Field crop: maize
Growth stage: 1
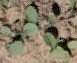
Species: convolvulus